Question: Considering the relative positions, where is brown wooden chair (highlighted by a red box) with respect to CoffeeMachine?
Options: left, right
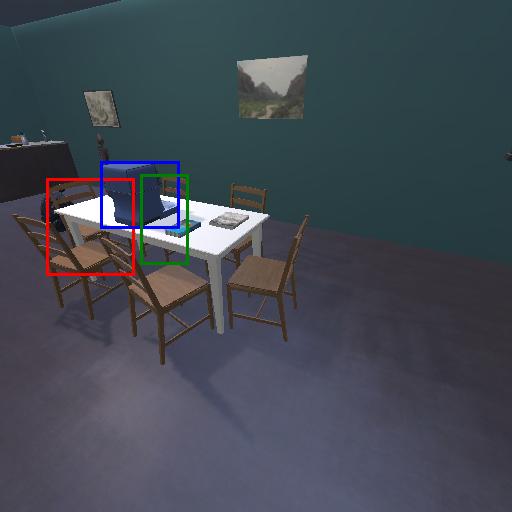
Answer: left